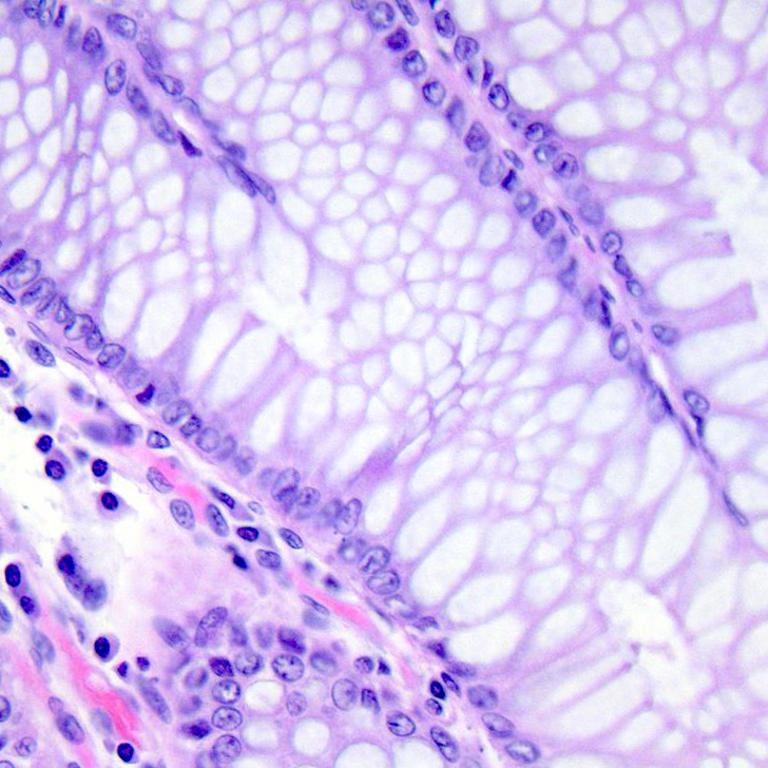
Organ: colon
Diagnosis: benign